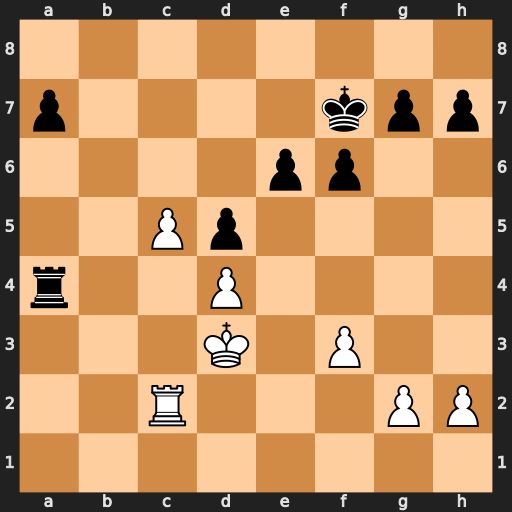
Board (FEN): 8/p4kpp/4pp2/2Pp4/r2P4/3K1P2/2R3PP/8
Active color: w
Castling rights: -
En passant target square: -
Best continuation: c6 Rc4 c7 Rxc2 Kxc2